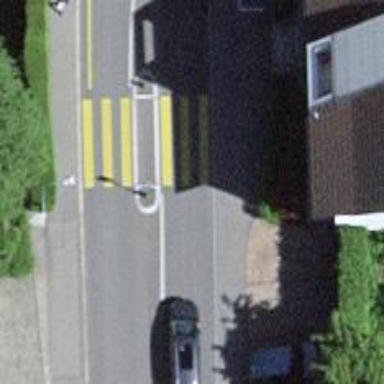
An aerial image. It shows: Marked footway crossing with asphalt surface and crossing island.